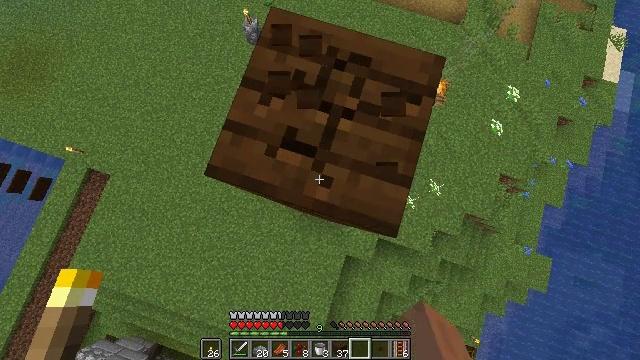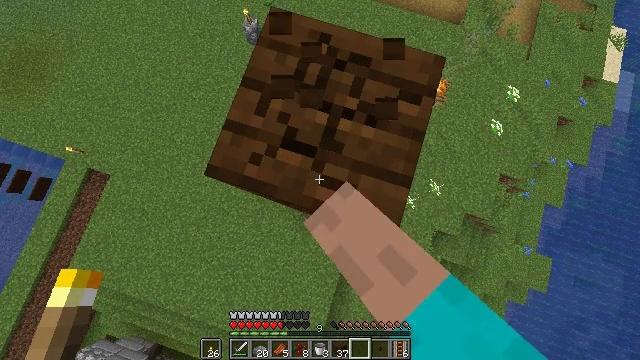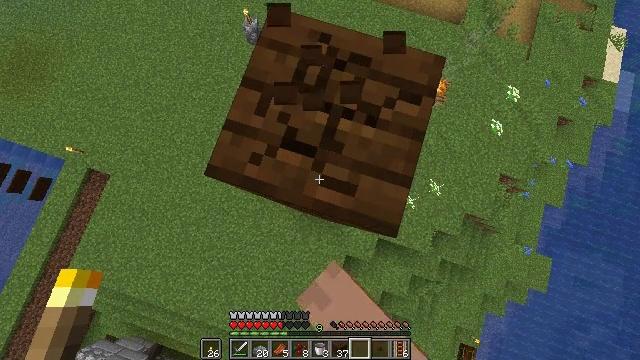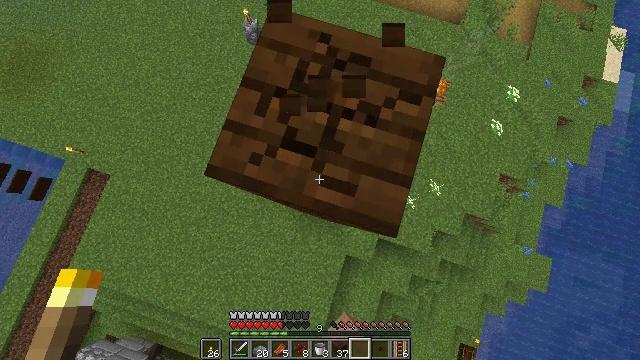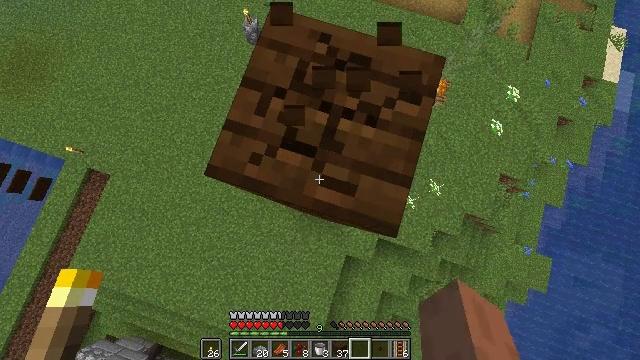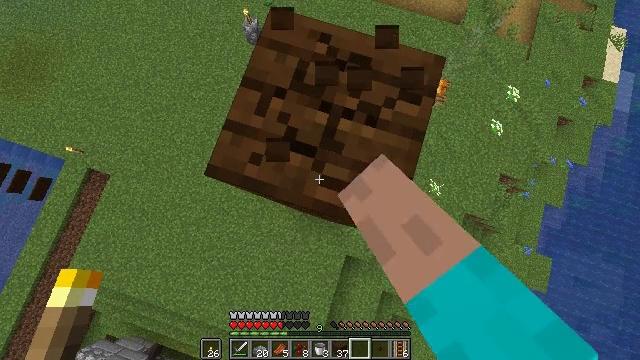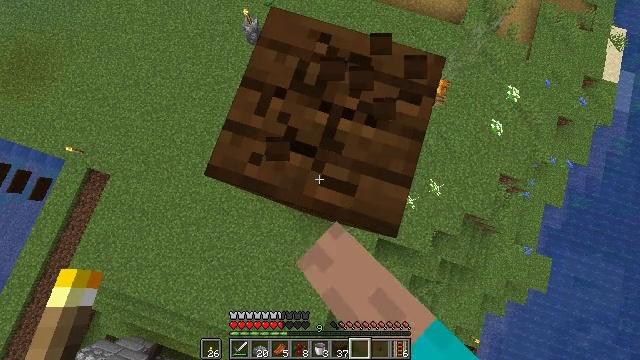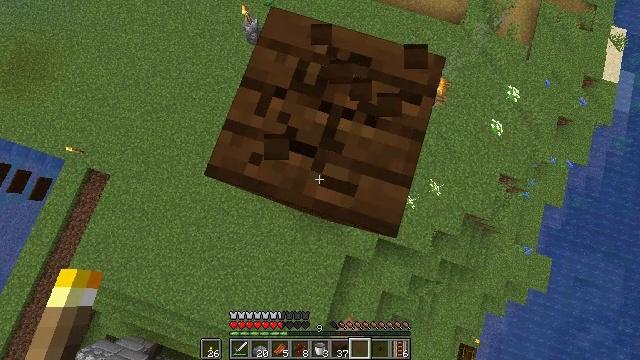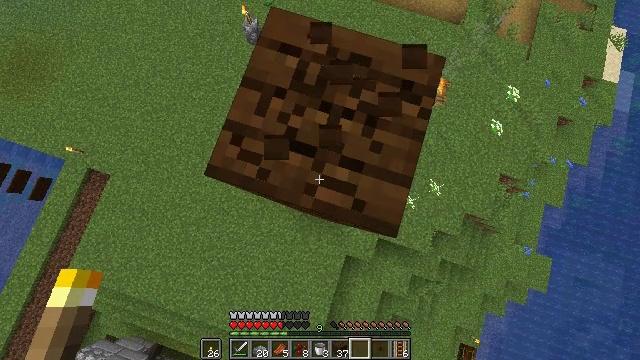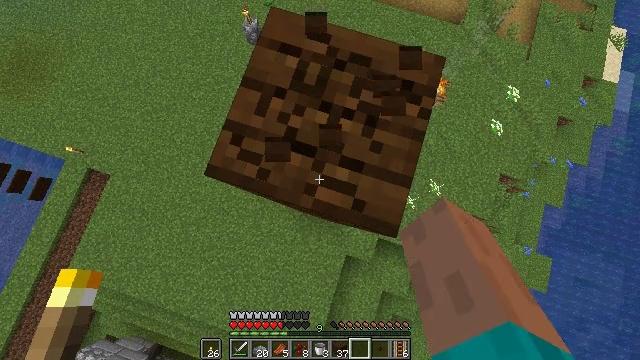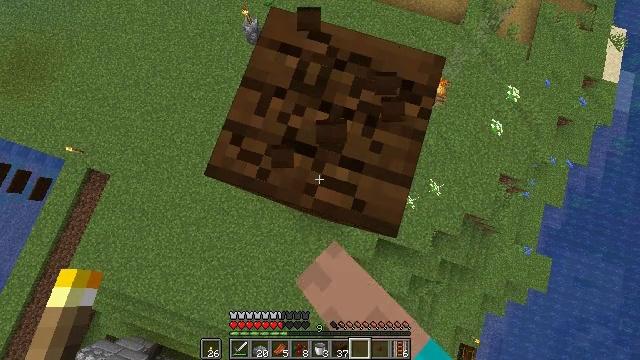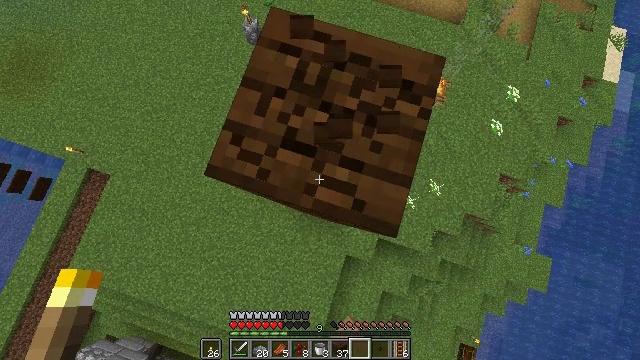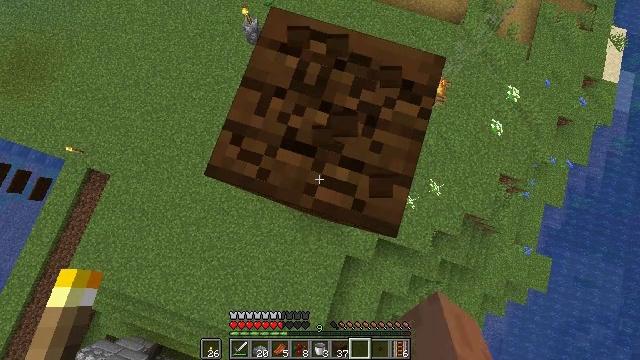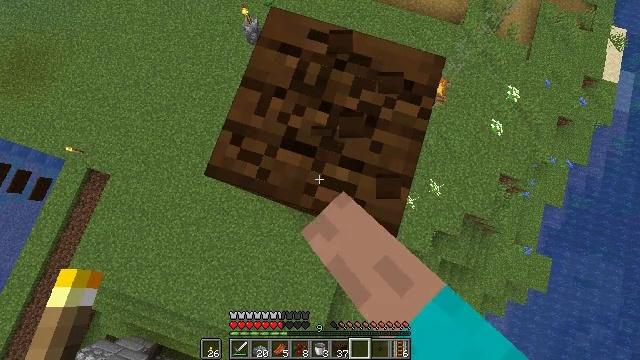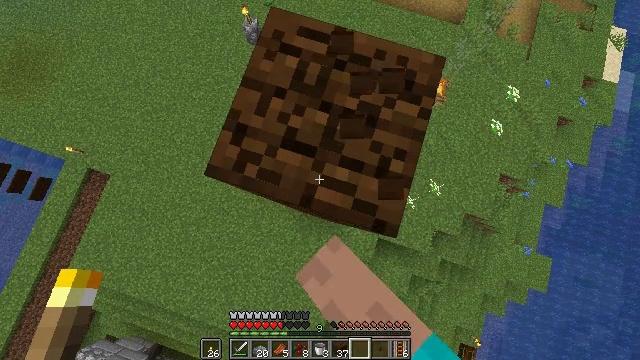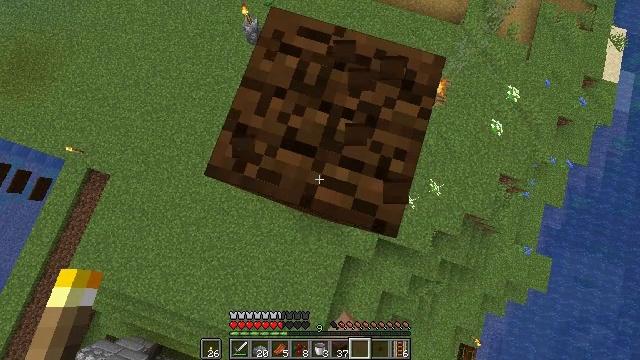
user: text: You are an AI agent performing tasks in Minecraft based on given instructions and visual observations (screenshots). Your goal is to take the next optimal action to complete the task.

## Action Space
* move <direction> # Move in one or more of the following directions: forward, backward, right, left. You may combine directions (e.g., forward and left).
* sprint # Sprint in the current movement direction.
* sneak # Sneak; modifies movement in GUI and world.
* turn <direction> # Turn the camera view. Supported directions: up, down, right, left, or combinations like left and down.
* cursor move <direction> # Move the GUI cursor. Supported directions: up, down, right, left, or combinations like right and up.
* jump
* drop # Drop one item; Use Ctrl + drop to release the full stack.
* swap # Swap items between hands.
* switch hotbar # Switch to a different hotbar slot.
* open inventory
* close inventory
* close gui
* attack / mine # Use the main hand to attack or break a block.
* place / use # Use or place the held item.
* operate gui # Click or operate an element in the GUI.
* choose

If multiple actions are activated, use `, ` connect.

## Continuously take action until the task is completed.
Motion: motion action
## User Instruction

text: Mine dark oak planks.
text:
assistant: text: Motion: sneak, attack / mine
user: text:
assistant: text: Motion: sneak, attack / mine
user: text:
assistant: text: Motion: sneak, attack / mine
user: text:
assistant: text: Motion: sneak, attack / mine
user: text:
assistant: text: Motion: sneak, attack / mine
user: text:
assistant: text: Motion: sneak, attack / mine
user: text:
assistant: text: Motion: sneak, attack / mine
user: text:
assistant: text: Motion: sneak, attack / mine
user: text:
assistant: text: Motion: sneak, attack / mine
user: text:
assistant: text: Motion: sneak, attack / mine
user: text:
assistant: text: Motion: sneak, attack / mine
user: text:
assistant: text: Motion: sneak, attack / mine
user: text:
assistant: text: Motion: sneak, attack / mine
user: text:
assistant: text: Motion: sneak, attack / mine
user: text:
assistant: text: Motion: sneak, attack / mine
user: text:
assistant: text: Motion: sneak, attack / mine
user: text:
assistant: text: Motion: sneak, attack / mine
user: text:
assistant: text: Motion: sneak, attack / mine
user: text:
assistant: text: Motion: sneak, attack / mine
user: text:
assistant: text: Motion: sneak, attack / mine
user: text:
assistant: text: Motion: sneak, attack / mine
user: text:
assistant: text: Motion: sneak, attack / mine
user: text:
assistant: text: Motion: sneak, attack / mine
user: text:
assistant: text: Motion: sneak, attack / mine
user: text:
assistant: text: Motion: sneak, attack / mine